Question: Everything works fine until I update some items in sdk manager. Now whenever I try to run my app that has google maps, my app crashes.
:
'''
<?xml version="1.0" encoding="utf-8"?>
<manifest xmlns:android="http://schemas.android.com/apk/res/android"
package="test.prototype"
android:versionCode="1"
android:versionName="1.0" >
<uses-sdk
android:minSdkVersion="14"
android:targetSdkVersion="18" />
<permission
android:name="test.prototype.MAPS_RECEIVE"
android:protectionLevel="signature" />
<uses-permission android:name="test.prototype.permission.MAPS_RECEIVE" />
<uses-permission android:name="com.google.android.providers.gsf.permission.READ_GSERVICES" />
<uses-permission android:name="android.permission.INTERNET" />
<uses-permission android:name="android.permission.ACCESS_FINE_LOCATION" />
<uses-feature
android:glEsVersion="0x00020000"
android:required="true" />
<application
android:allowBackup="true"
android:icon="@drawable/ic_launcher"
android:label="@string/app_name"
android:theme="@style/AppTheme" >
<activity
android:name="test.prototype.MainActivity"
android:label="@string/app_name" >
<intent-filter>
<action android:name="android.intent.action.MAIN" />
<category android:name="android.intent.category.LAUNCHER" />
</intent-filter>
</activity>
<activity android:name="test.prototype.MapDetail" />
<meta-data
android:name="com.google.android.gms.version"
android:value="@integer/google_play_services_version" />
<meta-data
android:name="com.google.android.maps.v2.API_KEY"
android:value="myApiKey" />
<uses-library android:name="com.google.android.maps" />
</application>
</manifest>
'''
:
'''
public class MainActivity extends FragmentActivity implements LocationListener {
GoogleMap googleMap;
@Override
protected void onCreate(Bundle savedInstanceState) {
super.onCreate(savedInstanceState);
setContentView(R.layout.activity_main);
SupportMapFragment fm = (SupportMapFragment) getSupportFragmentManager().findFragmentById(R.id.map);
googleMap = fm.getMap();
googleMap.setMyLocationEnabled(true);
googleMap.setMapType(GoogleMap.MAP_TYPE_HYBRID);
LocationManager locationManager = (LocationManager) getSystemService(LOCATION_SERVICE);
locationManager.requestLocationUpdates(LocationManager.GPS_PROVIDER, 0, 0, this);
}
@Override
public void onLocationChanged(Location location) {
double latitude = location.getLatitude();
double longitude = location.getLongitude();
LatLng latLng = new LatLng(latitude, longitude);
googleMap.moveCamera(CameraUpdateFactory.newLatLng(latLng));
googleMap.animateCamera(CameraUpdateFactory.zoomTo(20));
TextView coordinates = (TextView) findViewById(R.id.coordinates);
coordinates.setText("Latitude: " + latitude + "
" + "Longitude: "+ longitude );
}
@Override
public void onProviderDisabled(String arg0) {
}
@Override
public void onProviderEnabled(String arg0) {
}
@Override
public void onStatusChanged(String arg0, int arg1, Bundle arg2) {
}
}
'''
:
'''
<RelativeLayout
xmlns:android="http://schemas.android.com/apk/res/android"
xmlns:tools="http://schemas.android.com/tools"
android:layout_width="match_parent"
android:layout_height="match_parent"
android:orientation="vertical"
tools:context=".MainActivity" >
<TextView
android:id="@+id/coordinates"
android:layout_width="wrap_content"
android:layout_height="wrap_content" />
<fragment
android:id="@+id/map"
android:name="com.google.android.gms.maps.SupportMapFragment"
android:layout_width="match_parent"
android:layout_height="match_parent"
android:layout_below="@+id/coordinates" />
</RelativeLayout>
'''

Ok so I've added
'''
<meta-data
android:name="com.google.android.gms.version"
android:value="@integer/google_play_services_version" />
'''
in the manifest. Manifest updated.
But there's still an error:
'''
02-25 05:18:31.026: E/AndroidRuntime(6265): FATAL EXCEPTION: main
02-25 05:18:31.026: E/AndroidRuntime(6265): java.lang.RuntimeException: Unable to start activity ComponentInfo{test.prototype/test.prototype.MainActivity}: java.lang.NullPointerException
02-25 05:18:31.026: E/AndroidRuntime(6265): at android.app.ActivityThread.performLaunchActivity(ActivityThread.java:2343)
02-25 05:18:31.026: E/AndroidRuntime(6265): at android.app.ActivityThread.handleLaunchActivity(ActivityThread.java:2395)
02-25 05:18:31.026: E/AndroidRuntime(6265): at android.app.ActivityThread.access$600(ActivityThread.java:162)
02-25 05:18:31.026: E/AndroidRuntime(6265): at android.app.ActivityThread$H.handleMessage(ActivityThread.java:1364)
02-25 05:18:31.026: E/AndroidRuntime(6265): at android.os.Handler.dispatchMessage(Handler.java:107)
02-25 05:18:31.026: E/AndroidRuntime(6265): at android.os.Looper.loop(Looper.java:194)
02-25 05:18:31.026: E/AndroidRuntime(6265): at android.app.ActivityThread.main(ActivityThread.java:5371)
02-25 05:18:31.026: E/AndroidRuntime(6265): at java.lang.reflect.Method.invokeNative(Native Method)
02-25 05:18:31.026: E/AndroidRuntime(6265): at java.lang.reflect.Method.invoke(Method.java:525)
02-25 05:18:31.026: E/AndroidRuntime(6265): at com.android.internal.os.ZygoteInit$MethodAndArgsCaller.run(ZygoteInit.java:833)
02-25 05:18:31.026: E/AndroidRuntime(6265): at com.android.internal.os.ZygoteInit.main(ZygoteInit.java:600)
02-25 05:18:31.026: E/AndroidRuntime(6265): at dalvik.system.NativeStart.main(Native Method)
02-25 05:18:31.026: E/AndroidRuntime(6265): Caused by: java.lang.NullPointerException
02-25 05:18:31.026: E/AndroidRuntime(6265): at test.prototype.MainActivity.onCreate(MainActivity.java:28)
02-25 05:18:31.026: E/AndroidRuntime(6265): at android.app.Activity.performCreate(Activity.java:5122)
02-25 05:18:31.026: E/AndroidRuntime(6265): at android.app.Instrumentation.callActivityOnCreate(Instrumentation.java:1081)
02-25 05:18:31.026: E/AndroidRuntime(6265): at android.app.ActivityThread.performLaunchActivity(ActivityThread.java:2307)
02-25 05:18:31.026: E/AndroidRuntime(6265): ... 11 more
'''
updated after running it on my other device:
'''
02-25 05:38:40.462: E/AndroidRuntime(4342): FATAL EXCEPTION: main
02-25 05:38:40.462: E/AndroidRuntime(4342): java.lang.RuntimeException: Unable to start activity ComponentInfo{test.prototype/test.prototype.MainActivity}: android.view.InflateException: Binary XML file line #14: Error inflating class fragment
02-25 05:38:40.462: E/AndroidRuntime(4342): at android.app.ActivityThread.performLaunchActivity(ActivityThread.java:2372)
02-25 05:38:40.462: E/AndroidRuntime(4342): at android.app.ActivityThread.handleLaunchActivity(ActivityThread.java:2424)
02-25 05:38:40.462: E/AndroidRuntime(4342): at android.app.ActivityThread.access$600(ActivityThread.java:162)
02-25 05:38:40.462: E/AndroidRuntime(4342): at android.app.ActivityThread$H.handleMessage(ActivityThread.java:1364)
02-25 05:38:40.462: E/AndroidRuntime(4342): at android.os.Handler.dispatchMessage(Handler.java:107)
02-25 05:38:40.462: E/AndroidRuntime(4342): at android.os.Looper.loop(Looper.java:194)
02-25 05:38:40.462: E/AndroidRuntime(4342): at android.app.ActivityThread.main(ActivityThread.java:5400)
02-25 05:38:40.462: E/AndroidRuntime(4342): at java.lang.reflect.Method.invokeNative(Native Method)
02-25 05:38:40.462: E/AndroidRuntime(4342): at java.lang.reflect.Method.invoke(Method.java:525)
02-25 05:38:40.462: E/AndroidRuntime(4342): at com.android.internal.os.ZygoteInit$MethodAndArgsCaller.run(ZygoteInit.java:837)
02-25 05:38:40.462: E/AndroidRuntime(4342): at com.android.internal.os.ZygoteInit.main(ZygoteInit.java:604)
02-25 05:38:40.462: E/AndroidRuntime(4342): at dalvik.system.NativeStart.main(Native Method)
02-25 05:38:40.462: E/AndroidRuntime(4342): Caused by: android.view.InflateException: Binary XML file line #14: Error inflating class fragment
02-25 05:38:40.462: E/AndroidRuntime(4342): at android.view.LayoutInflater.createViewFromTag(LayoutInflater.java:704)
02-25 05:38:40.462: E/AndroidRuntime(4342): at android.view.LayoutInflater.rInflate(LayoutInflater.java:746)
02-25 05:38:40.462: E/AndroidRuntime(4342): at android.view.LayoutInflater.inflate(LayoutInflater.java:489)
02-25 05:38:40.462: E/AndroidRuntime(4342): at android.view.LayoutInflater.inflate(LayoutInflater.java:396)
02-25 05:38:40.462: E/AndroidRuntime(4342): at android.view.LayoutInflater.inflate(LayoutInflater.java:352)
02-25 05:38:40.462: E/AndroidRuntime(4342): at com.android.internal.policy.impl.PhoneWindow.setContentView(PhoneWindow.java:297)
02-25 05:38:40.462: E/AndroidRuntime(4342): at android.app.Activity.setContentView(Activity.java:1881)
02-25 05:38:40.462: E/AndroidRuntime(4342): at test.prototype.MainActivity.onCreate(MainActivity.java:22)
02-25 05:38:40.462: E/AndroidRuntime(4342): at android.app.Activity.performCreate(Activity.java:5122)
02-25 05:38:40.462: E/AndroidRuntime(4342): at android.app.Instrumentation.callActivityOnCreate(Instrumentation.java:1081)
02-25 05:38:40.462: E/AndroidRuntime(4342): at android.app.ActivityThread.performLaunchActivity(ActivityThread.java:2336)
02-25 05:38:40.462: E/AndroidRuntime(4342): ... 11 more
02-25 05:38:40.462: E/AndroidRuntime(4342): Caused by: java.lang.SecurityException: The Maps API requires the additional following permissions to be set in the AndroidManifest.xml to ensure a correct behavior:
02-25 05:38:40.462: E/AndroidRuntime(4342): <uses-permission android:name="android.permission.ACCESS_NETWORK_STATE"/>
02-25 05:38:40.462: E/AndroidRuntime(4342): <uses-permission android:name="android.permission.WRITE_EXTERNAL_STORAGE"/>
02-25 05:38:40.462: E/AndroidRuntime(4342): at maps.e.ch.a(Unknown Source)
02-25 05:38:40.462: E/AndroidRuntime(4342): at maps.e.ay.a(Unknown Source)
02-25 05:38:40.462: E/AndroidRuntime(4342): at maps.e.ay.a(Unknown Source)
02-25 05:38:40.462: E/AndroidRuntime(4342): at maps.e.al.a(Unknown Source)
02-25 05:38:40.462: E/AndroidRuntime(4342): at maps.e.bg.a(Unknown Source)
02-25 05:38:40.462: E/AndroidRuntime(4342): at maps.e.bf.a(Unknown Source)
02-25 05:38:40.462: E/AndroidRuntime(4342): at eio.onTransact(SourceFile:107)
02-25 05:38:40.462: E/AndroidRuntime(4342): at android.os.Binder.transact(Binder.java:310)
02-25 05:38:40.462: E/AndroidRuntime(4342): at com.google.android.gms.maps.internal.IMapFragmentDelegate$a$a.onCreateView(Unknown Source)
02-25 05:38:40.462: E/AndroidRuntime(4342): at com.google.android.gms.maps.SupportMapFragment$a.onCreateView(Unknown Source)
02-25 05:38:40.462: E/AndroidRuntime(4342): at com.google.android.gms.dynamic.a$4.b(Unknown Source)
02-25 05:38:40.462: E/AndroidRuntime(4342): at com.google.android.gms.dynamic.a.a(Unknown Source)
02-25 05:38:40.462: E/AndroidRuntime(4342): at com.google.android.gms.dynamic.a.onCreateView(Unknown Source)
02-25 05:38:40.462: E/AndroidRuntime(4342): at com.google.android.gms.maps.SupportMapFragment.onCreateView(Unknown Source)
02-25 05:38:40.462: E/AndroidRuntime(4342): at android.support.v4.app.Fragment.performCreateView(Fragment.java:1500)
02-25 05:38:40.462: E/AndroidRuntime(4342): at android.support.v4.app.FragmentManagerImpl.moveToState(FragmentManager.java:900)
02-25 05:38:40.462: E/AndroidRuntime(4342): at android.support.v4.app.FragmentManagerImpl.moveToState(FragmentManager.java:1082)
02-25 05:38:40.462: E/AndroidRuntime(4342): at android.support.v4.app.FragmentManagerImpl.addFragment(FragmentManager.java:1184)
02-25 05:38:40.462: E/AndroidRuntime(4342): at android.support.v4.app.FragmentActivity.onCreateView(FragmentActivity.java:291)
02-25 05:38:40.462: E/AndroidRuntime(4342): at android.view.LayoutInflater.createViewFromTag(LayoutInflater.java:676)
02-25 05:38:40.462: E/AndroidRuntime(4342): ... 21 more
'''
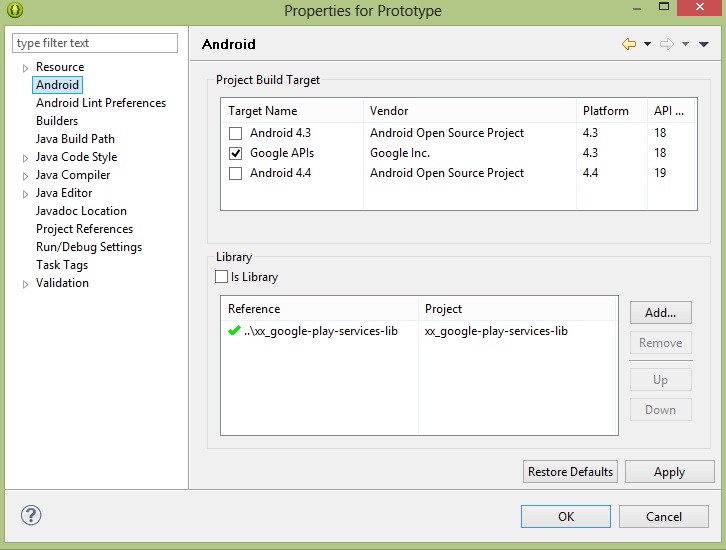
Answer: Per <URL>, it returns
> 'null' if the view of the fragment is not yet ready. This can happen if the fragment lifecyle have not gone through onCreateView(LayoutInflater, ViewGroup, Bundle) yet. This can also happen if Google Play services is not available. If Google Play services becomes available afterwards and the fragment have gone through onCreateView(LayoutInflater, ViewGroup, Bundle), calling this method again will initialize and return the GoogleMap.
Consider <URL>' to your 'onLocationChanged' to ensure that your Map has been laid out and configured, rather than doing it in 'onCreate'